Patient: sex M, age 51
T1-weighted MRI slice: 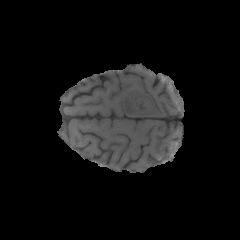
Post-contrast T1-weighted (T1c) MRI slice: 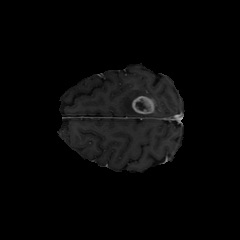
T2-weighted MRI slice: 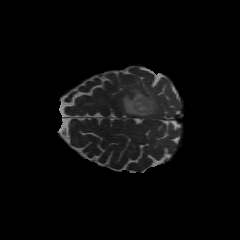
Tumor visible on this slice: yes
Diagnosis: Glioblastoma, IDH-wildtype
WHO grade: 4